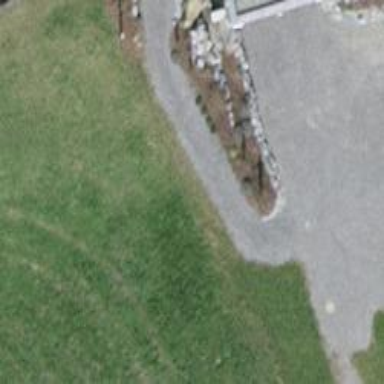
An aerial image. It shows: Paved footway.